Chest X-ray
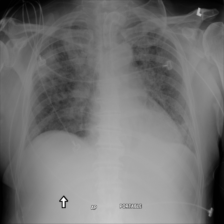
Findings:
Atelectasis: negative
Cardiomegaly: negative
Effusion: negative
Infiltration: negative
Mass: negative
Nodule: negative
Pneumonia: negative
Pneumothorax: negative
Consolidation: negative
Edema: negative
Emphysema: negative
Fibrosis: negative
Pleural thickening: negative
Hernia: negative